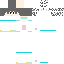
A female human skin with pale skin, wearing brown long hair dressed in a blue hoodie and black pants, featuring a closed mouth.